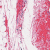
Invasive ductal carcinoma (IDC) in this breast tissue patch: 0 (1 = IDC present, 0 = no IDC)